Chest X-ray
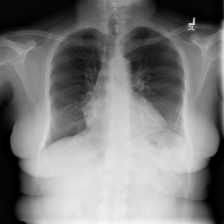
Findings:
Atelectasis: negative
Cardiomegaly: negative
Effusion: negative
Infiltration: positive
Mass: negative
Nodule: negative
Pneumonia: negative
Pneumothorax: negative
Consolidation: negative
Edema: negative
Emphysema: negative
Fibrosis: negative
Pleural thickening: negative
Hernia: negative